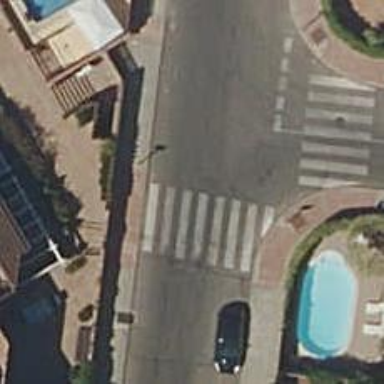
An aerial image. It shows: Uncontrolled zebra crossing on the road.